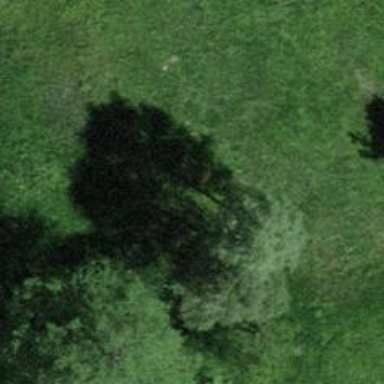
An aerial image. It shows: Deciduous broadleaved tree.